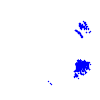
Particle: electron